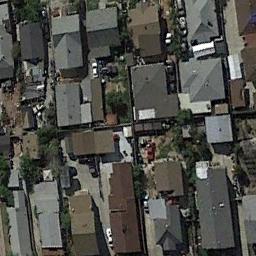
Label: dense_residential